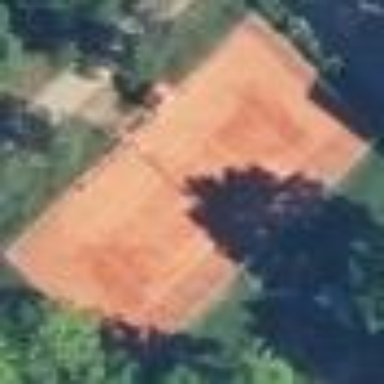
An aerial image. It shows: Tennis court on pitch.